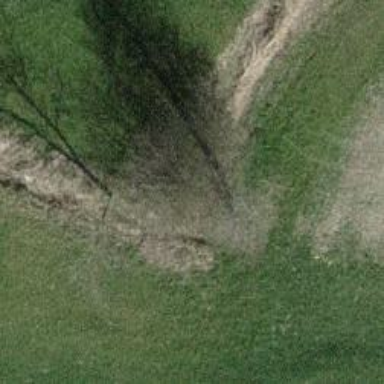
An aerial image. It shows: Ditch in the surroundings.